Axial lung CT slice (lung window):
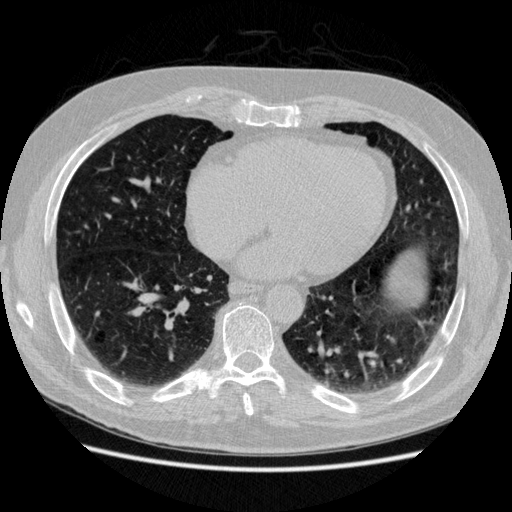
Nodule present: no